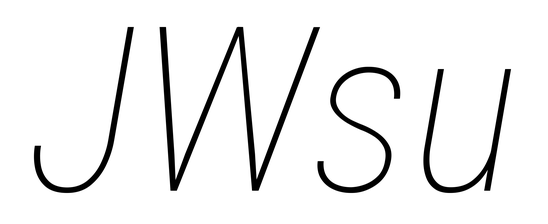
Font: Roboto-Italic_Condensed_Thin_Italic